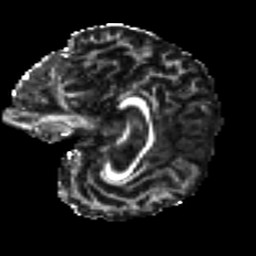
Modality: FA
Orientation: sagittal
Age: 58
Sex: female
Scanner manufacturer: ge
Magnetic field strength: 3 T
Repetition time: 7.8 s
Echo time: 0.0613 s